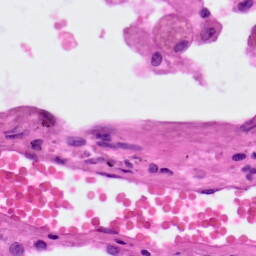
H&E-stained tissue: Lung